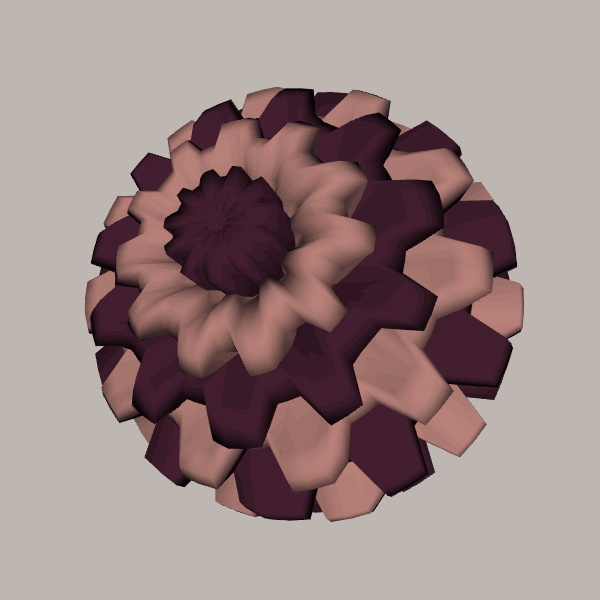
Background: light